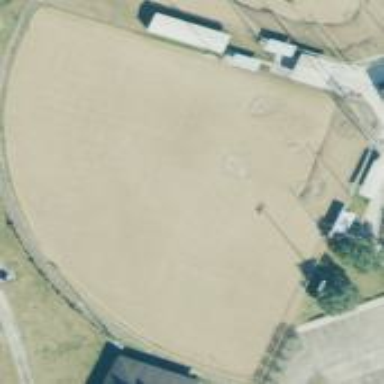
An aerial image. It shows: Baseball pitch for leisure land activities.